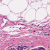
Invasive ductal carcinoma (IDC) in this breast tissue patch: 0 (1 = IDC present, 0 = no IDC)